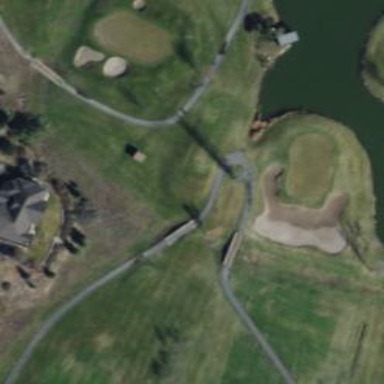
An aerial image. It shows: Path bridge crossing golf cartpath.